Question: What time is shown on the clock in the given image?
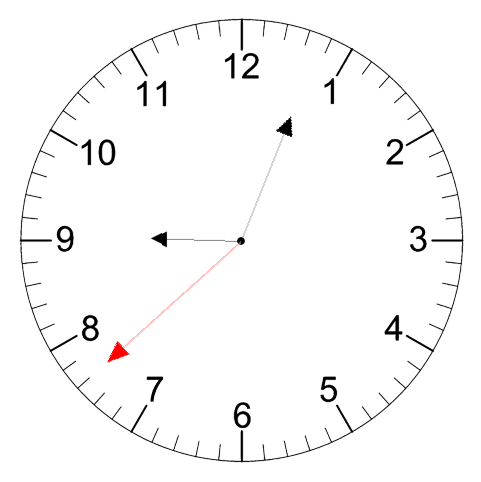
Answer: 09:03:38